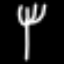
Label: fork